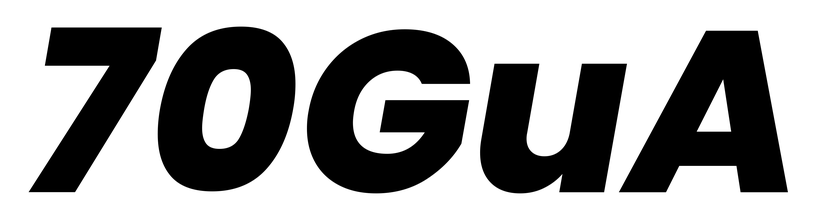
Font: Poppins-ExtraBoldItalic